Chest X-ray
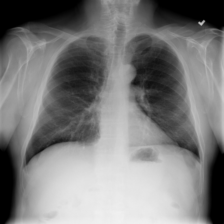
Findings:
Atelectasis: negative
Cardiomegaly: negative
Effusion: negative
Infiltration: negative
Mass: negative
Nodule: negative
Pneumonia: negative
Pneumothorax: negative
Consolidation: positive
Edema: negative
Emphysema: negative
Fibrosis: negative
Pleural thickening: negative
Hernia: negative